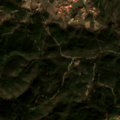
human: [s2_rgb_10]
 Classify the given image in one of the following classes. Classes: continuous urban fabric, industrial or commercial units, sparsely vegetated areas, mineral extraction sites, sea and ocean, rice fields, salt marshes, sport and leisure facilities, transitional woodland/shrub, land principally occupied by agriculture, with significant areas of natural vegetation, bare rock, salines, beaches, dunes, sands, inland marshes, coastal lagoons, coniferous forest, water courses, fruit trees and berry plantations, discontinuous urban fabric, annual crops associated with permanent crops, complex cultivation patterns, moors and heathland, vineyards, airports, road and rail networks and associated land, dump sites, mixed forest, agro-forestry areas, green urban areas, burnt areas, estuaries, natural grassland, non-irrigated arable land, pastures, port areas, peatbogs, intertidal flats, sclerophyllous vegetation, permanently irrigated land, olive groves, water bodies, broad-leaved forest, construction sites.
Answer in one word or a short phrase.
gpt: land principally occupied by agriculture, with significant areas of natural vegetation, transitional woodland/shrub